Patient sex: F
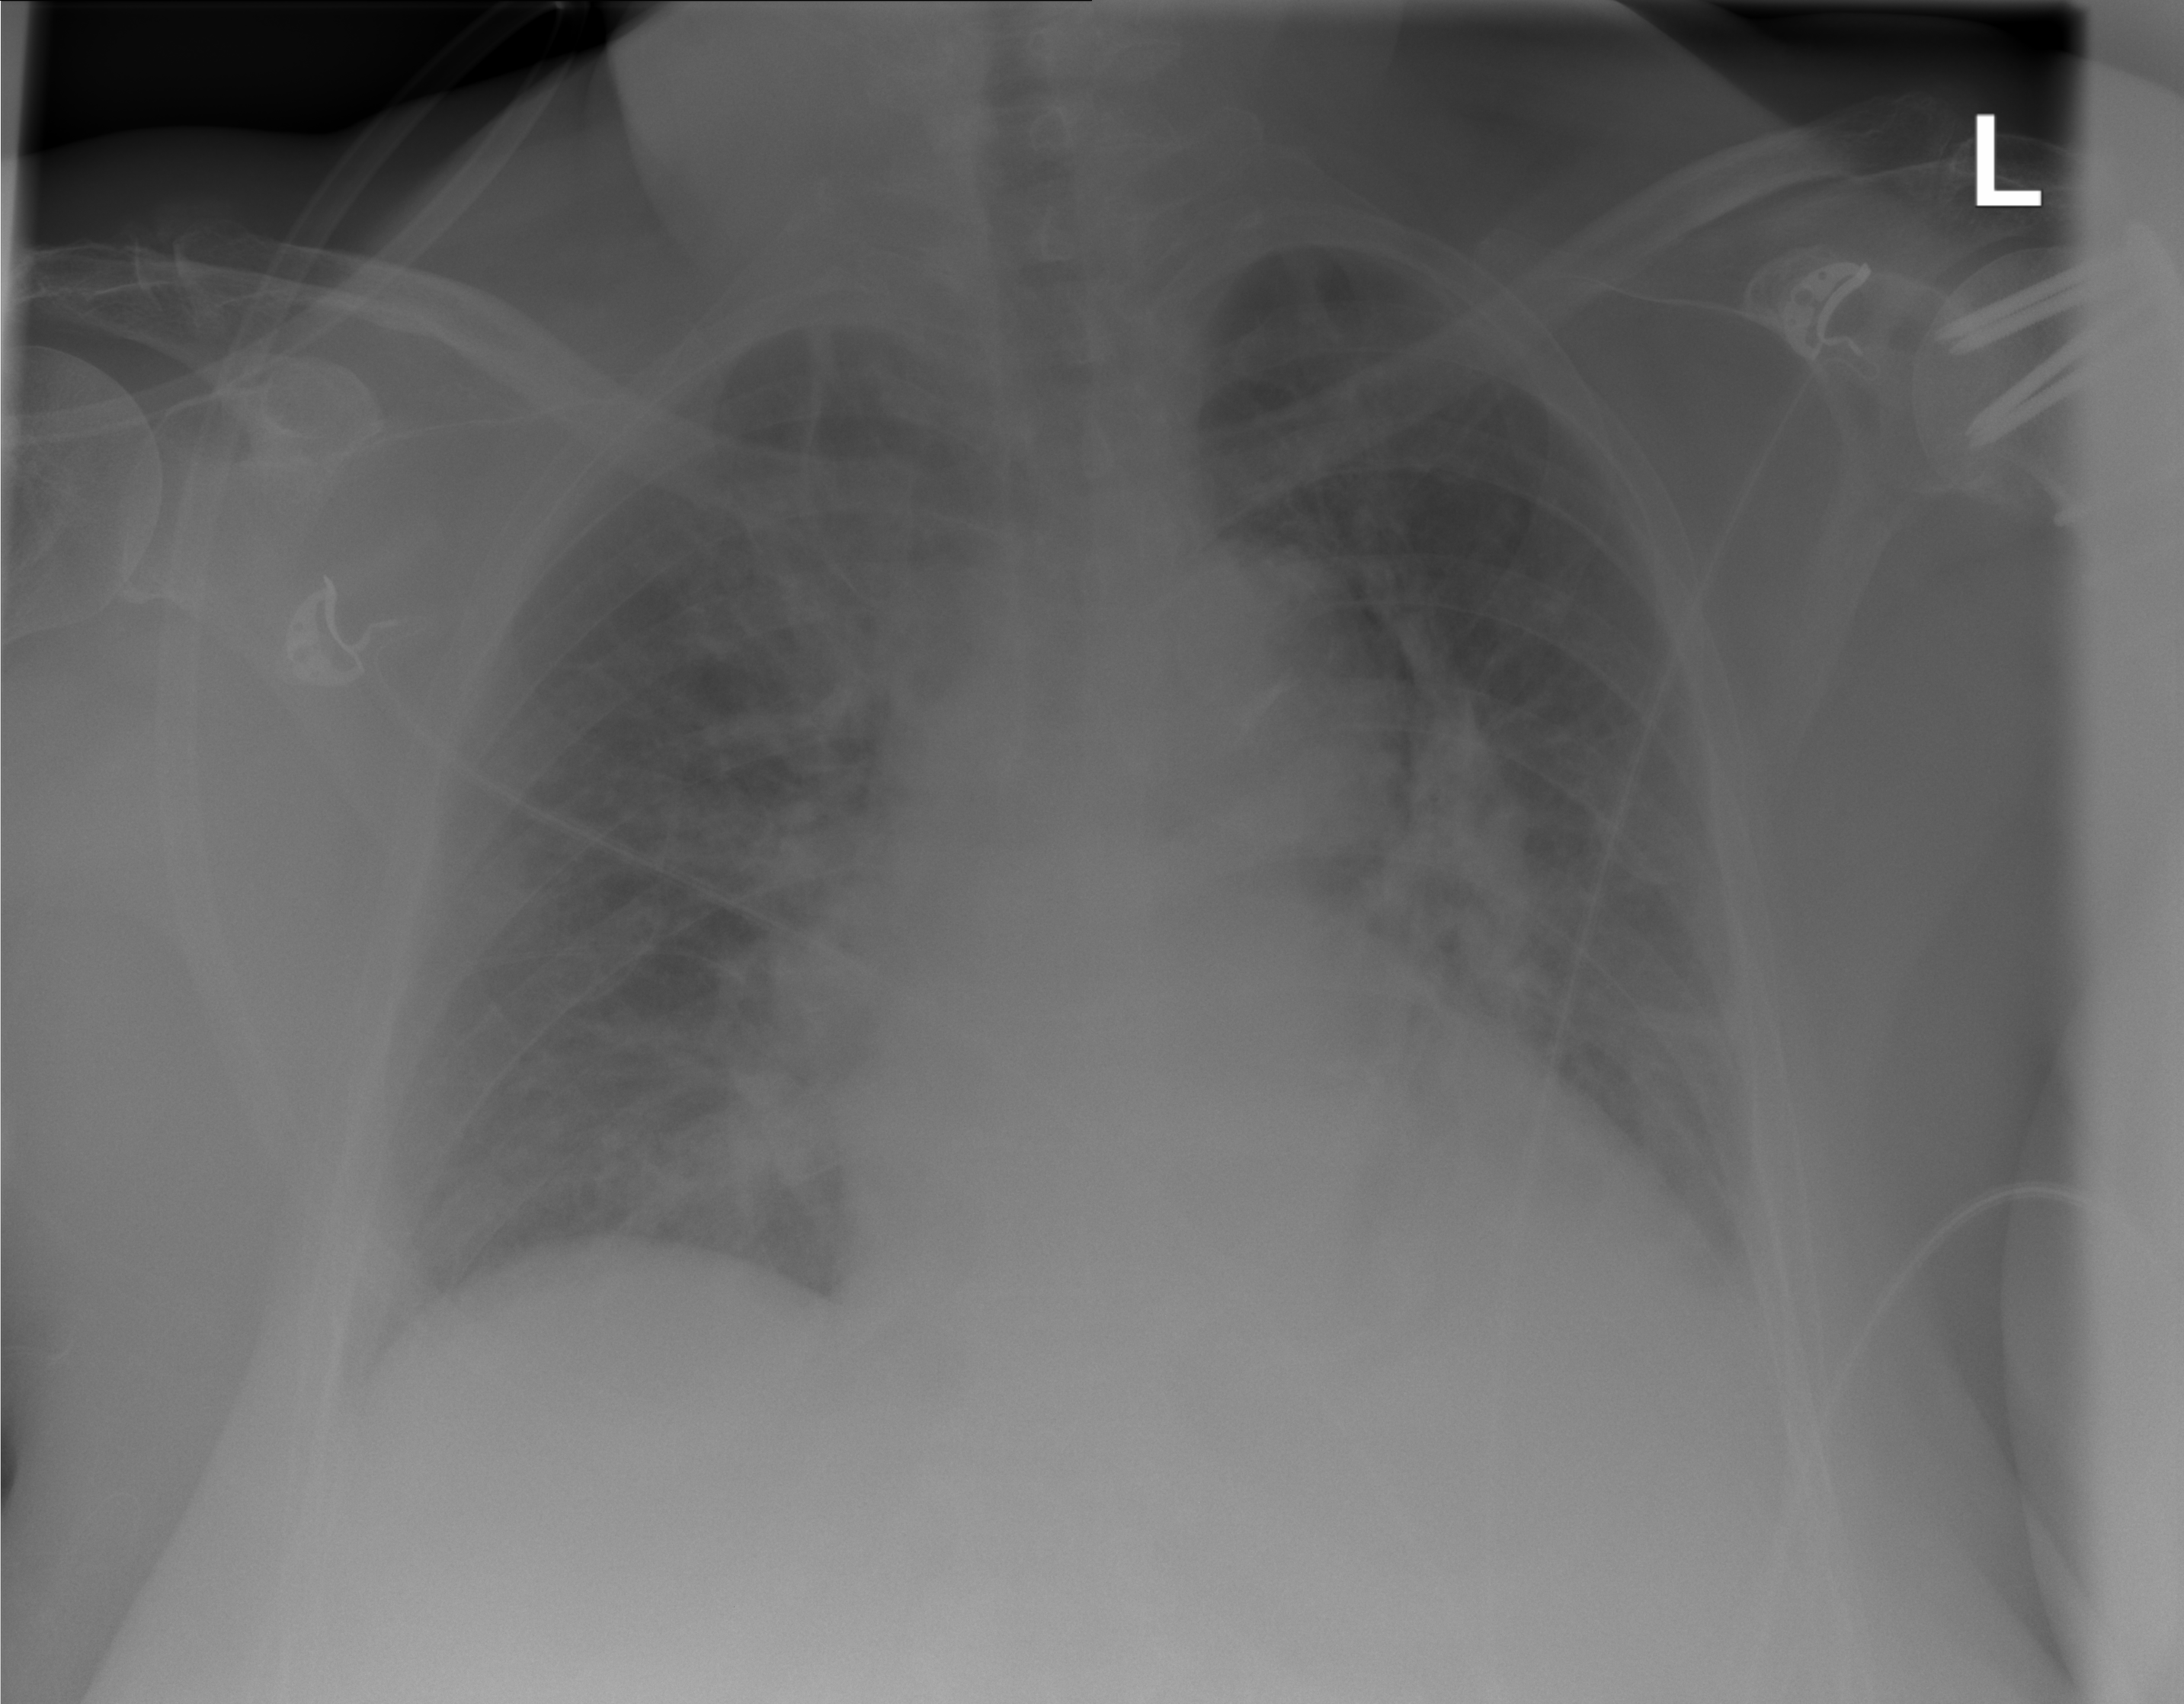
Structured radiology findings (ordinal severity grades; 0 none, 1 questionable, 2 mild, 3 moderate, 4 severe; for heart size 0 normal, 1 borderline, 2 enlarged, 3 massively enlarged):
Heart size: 0
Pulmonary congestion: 0
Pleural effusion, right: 2
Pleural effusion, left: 2
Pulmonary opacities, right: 2
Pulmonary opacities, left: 2
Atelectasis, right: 2
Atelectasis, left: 2